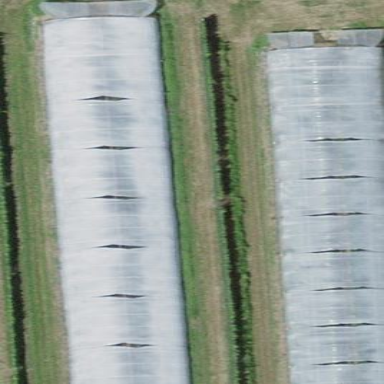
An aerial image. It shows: Greenhouse.